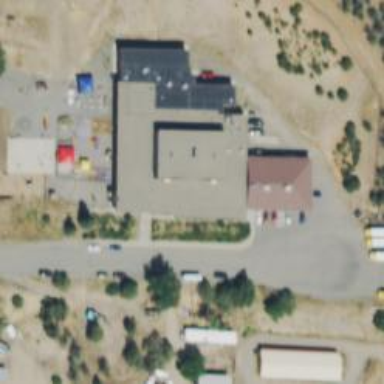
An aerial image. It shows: Elementary school.